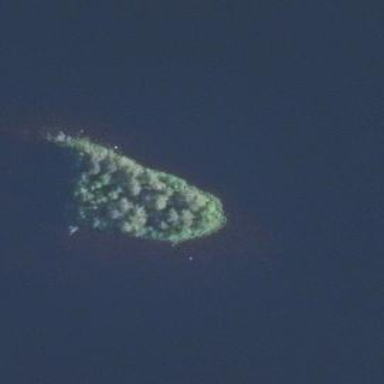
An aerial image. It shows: Islet.